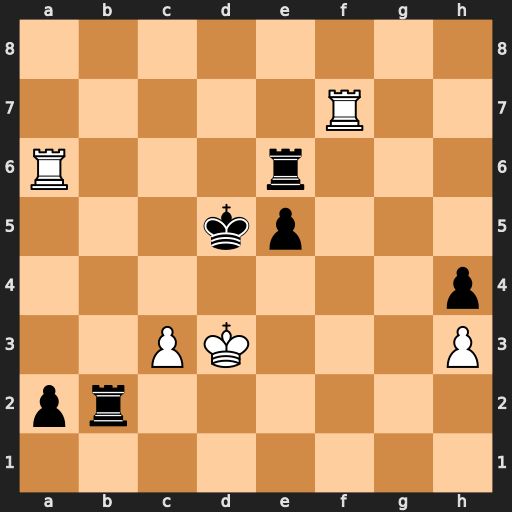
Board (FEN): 8/5R2/R3r3/3kp3/7p/2PK3P/pr6/8
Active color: w
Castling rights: -
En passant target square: -
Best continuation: c4+ Kc5 Rc7+ Kb4 Rb7+